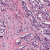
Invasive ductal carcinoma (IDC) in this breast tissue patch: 1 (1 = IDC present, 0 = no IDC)